Question: I'm trying to add a new table in MySQL Workbench but I can't because the columns tab is deactivated.

Do you have any idea of what's happening?
Thanks in advance.
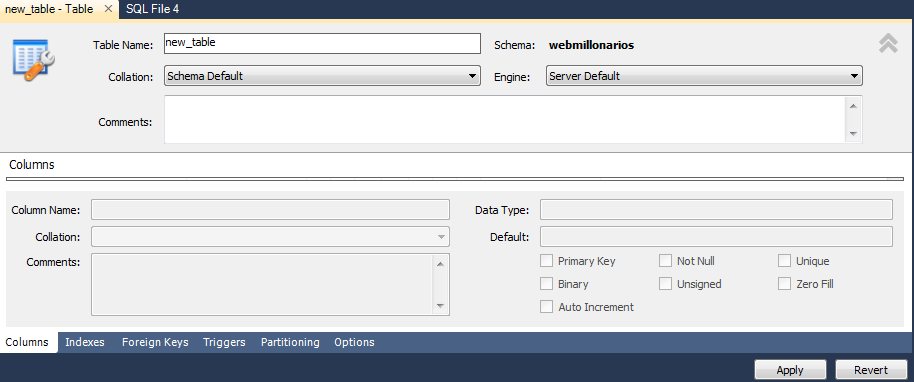
Answer: Simply pull the whole lower tab a bit upwards and you'll see the bit where to enter your columns.